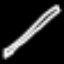
Label: pencil